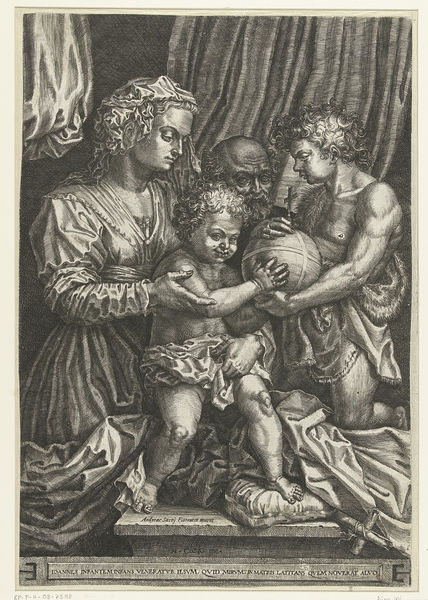
Titel: Heilige Familie met Johannes de Doper
Künstler: Andrea del Sarto
Standort: Amsterdam
Institution: Rijksmuseum
Schlagwörter: mann, nackt, menschen, frau, kleid, stützen, tisch, tuch, haube, bart, falten, tragen, vorhang, gewand, tücher, kind, mutter, vater, locken, kinder, stock, fell, lächeln, schrift, alter mann, grafik, kissen, muskeln, glatze, podest, knie, drapierung, spiel, alter, kreuz, druck, schwarzweiss, radierung, stich, kugel, erdkugel, jesus, heben, knieend, gerafft, maria, joseph, erdkufel